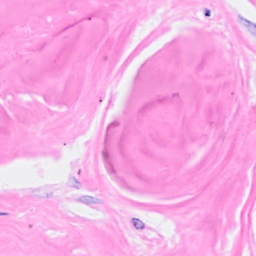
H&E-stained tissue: Breast